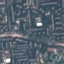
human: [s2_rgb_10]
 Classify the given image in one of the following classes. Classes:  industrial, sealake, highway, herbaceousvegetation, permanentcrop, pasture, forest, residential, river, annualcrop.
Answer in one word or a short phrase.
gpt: Residential